Question: I am trying to compile my java program using netbeans into a single .jar file, and holds multiple libraries. I am getting the NoClassDefFound & ClassNotFoundException errors when trying to run via the cmd using: java -jar javafile.jar I have put my lib folder with all libraries inside the 'dist' folder. Here is the error output in the cmd line:

It is for this particular library however it isn't added any different from the others and it doesn't seem like the others are throwing out errors of the class not being found.
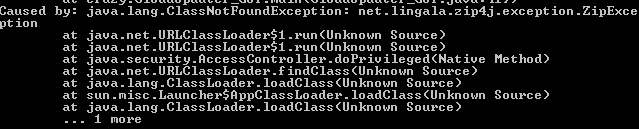
Answer: It's probably best to check the manifest file in your JAR file, which contains the classpath.
Try this:
'''
jar xvf javafile.jar
'''
That should extract the manifest to META-INF/MANIFEST.MF. Look at the MANIFEST.MF file and find the "Class-Path:" entry. Does it contain the JAR file that contains the ZipException class?